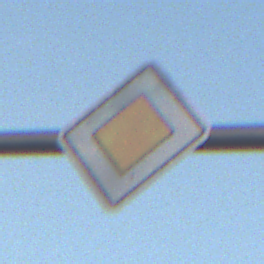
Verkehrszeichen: Vorfahrtsstrasse
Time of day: SunriseSunset
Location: Outdoor (Nature)
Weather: Clear
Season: NotSpecified
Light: Natural